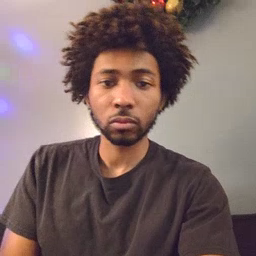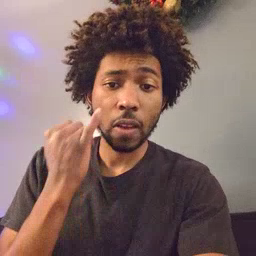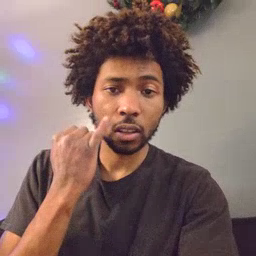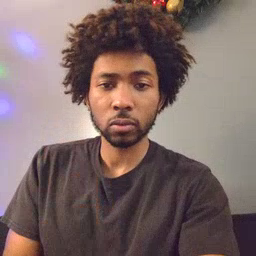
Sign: if